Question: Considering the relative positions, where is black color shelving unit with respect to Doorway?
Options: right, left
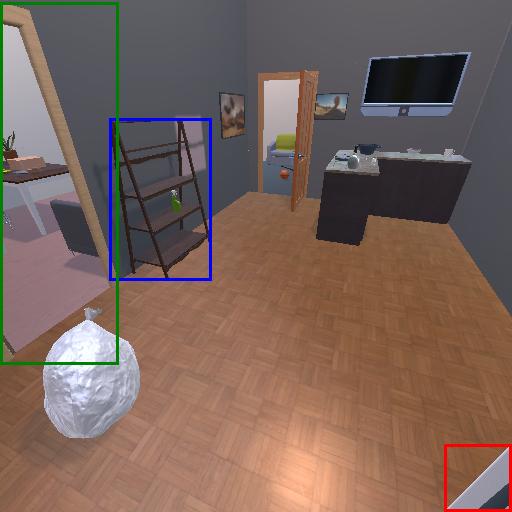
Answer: right